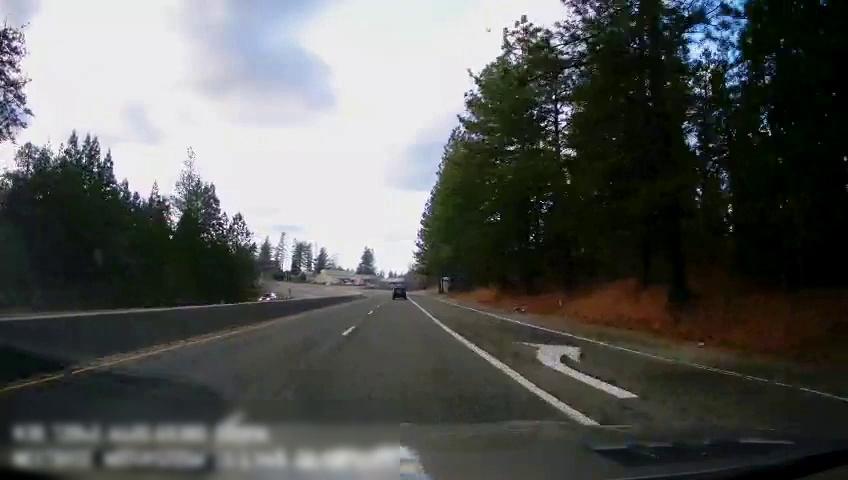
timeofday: Day
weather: Cloudy
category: Drivable Space
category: Vehicles | SUV
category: Vehicles | Car
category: Lanes | Alternate Lane
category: Lanes | Current Lane
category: Lanes | Current Lane
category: Lanes | Current Lane